Question: In the past I used a resource editor in VS applications to add a version number ('VS_VERSION_INFO') to my program that is visible in the file properties window!

Since this feature needs MFC ('afxres.h') I want to get rid of it:
How can I achieve same or similar results, or what is the suggested way in VS2017 C++ projects?
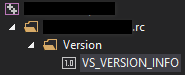
Answer: I'm not sure why you think afxres.h is necessary, I have resource scripts with version resources that rely only on winres.h